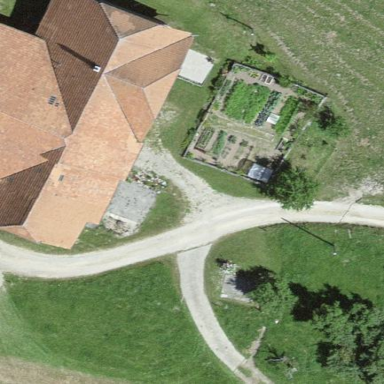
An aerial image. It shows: Farm building.